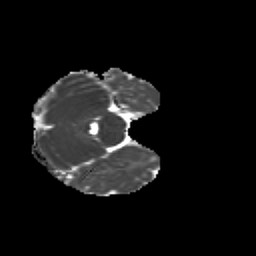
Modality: MD
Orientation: axial
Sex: male
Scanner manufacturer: siemens
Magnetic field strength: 3 T
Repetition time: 5 s
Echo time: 0.071 s